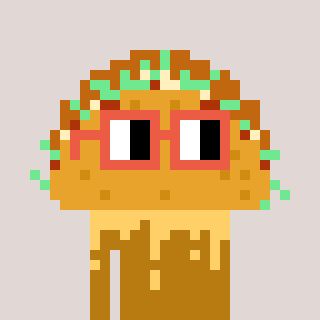
a pixel art character with square orange glasses, a taco-shaped head and a gold-colored body on a warm background